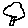
Label: tree